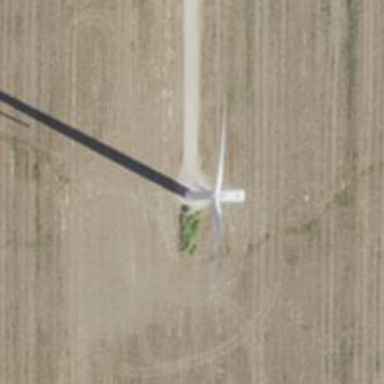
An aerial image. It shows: Wind generator using horizontal axis wind turbines.